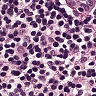
Metastatic tissue present: no